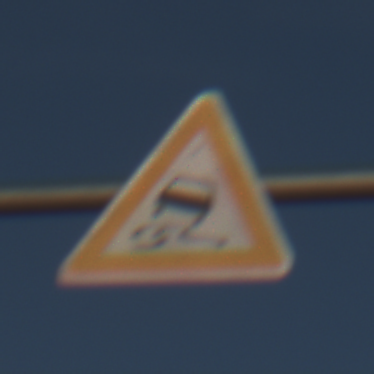
Verkehrszeichen: SchleuderOderRutschgefahr
Umgebung: Outdoor, Nature
Tageszeit: MorningAfternoon
Wetter: Clear
Licht: Natural
Jahreszeit: Winter
Kontrast: HighContrast